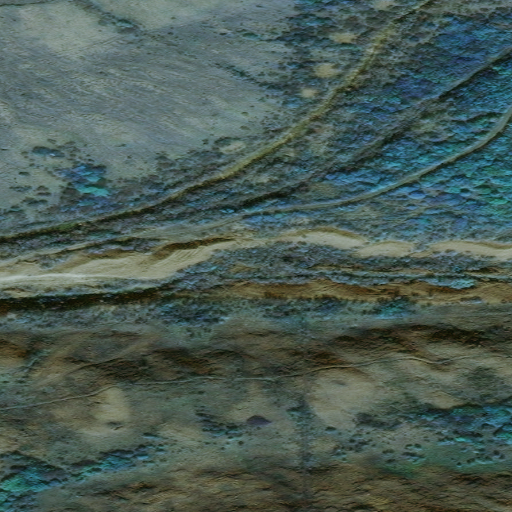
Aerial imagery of valley in Alaska named Nugget Gulch containing only unknown